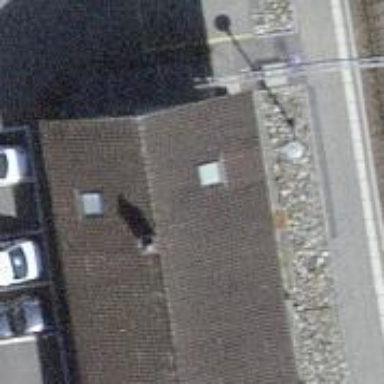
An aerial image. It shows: Railway station.